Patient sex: M
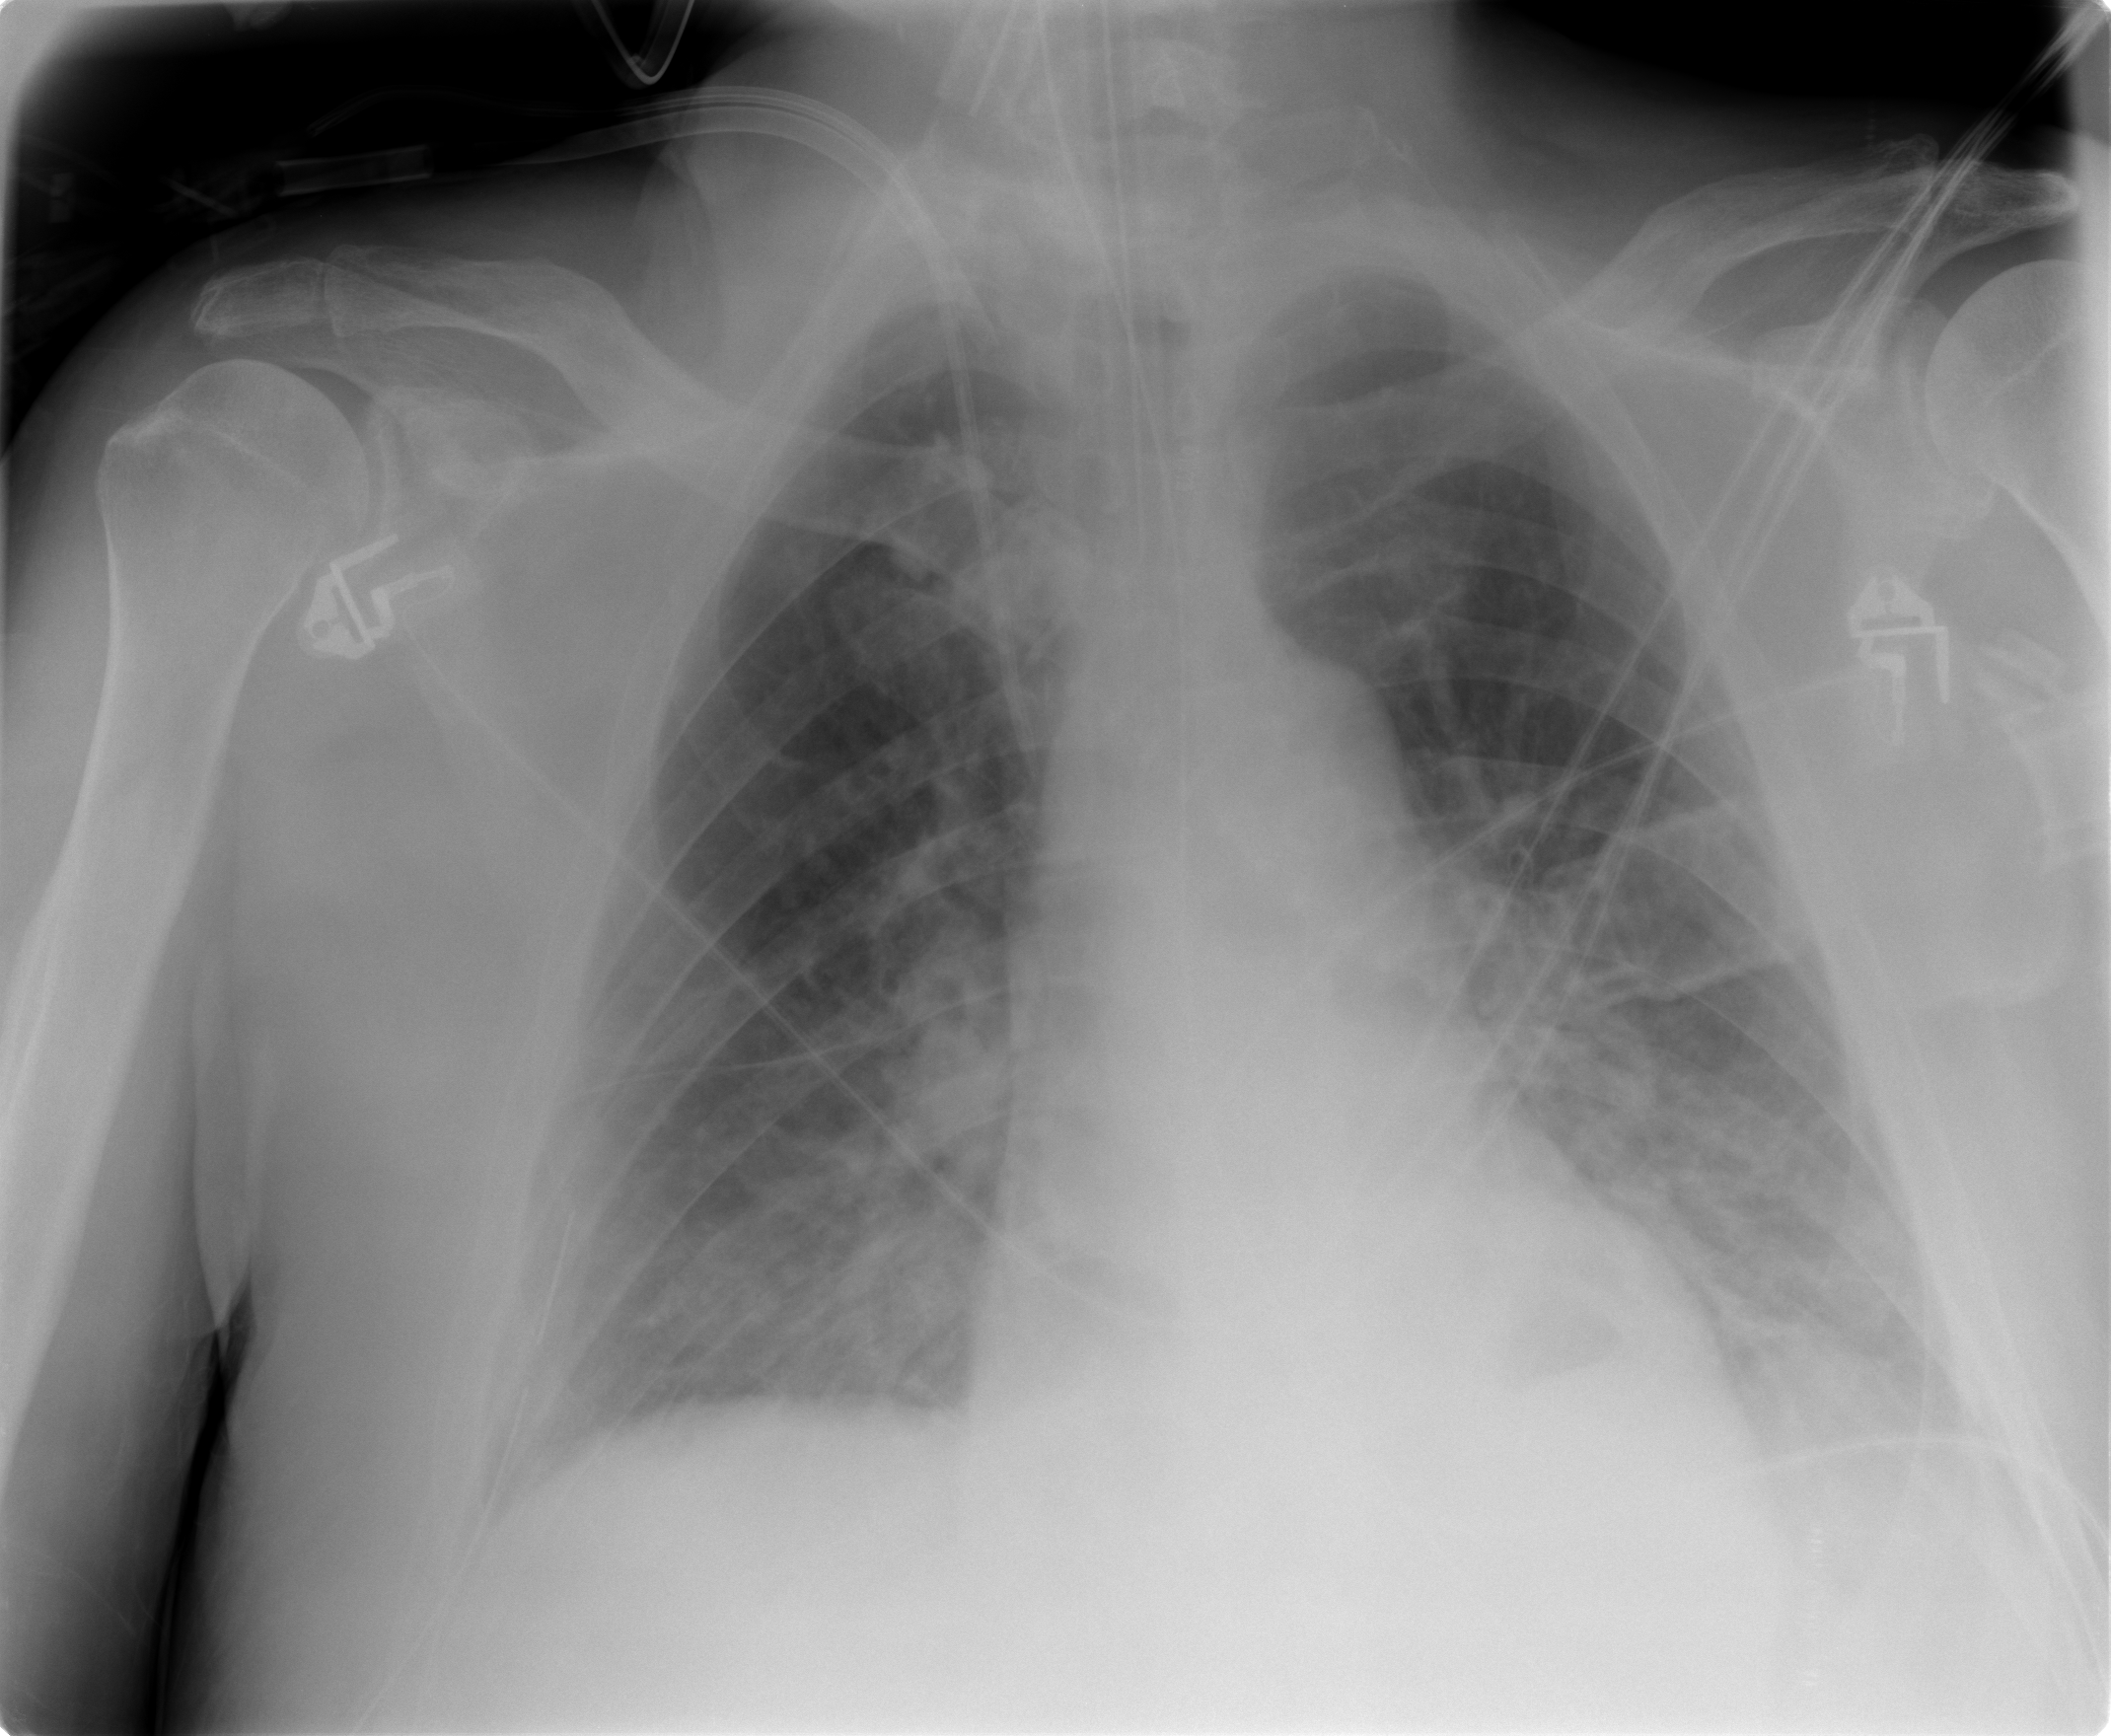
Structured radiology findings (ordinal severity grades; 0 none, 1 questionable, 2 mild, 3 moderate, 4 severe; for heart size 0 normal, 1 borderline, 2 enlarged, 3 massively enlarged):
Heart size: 0
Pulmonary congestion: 2
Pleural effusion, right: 0
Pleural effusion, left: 2
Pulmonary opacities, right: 0
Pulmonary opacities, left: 0
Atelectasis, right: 2
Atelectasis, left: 2